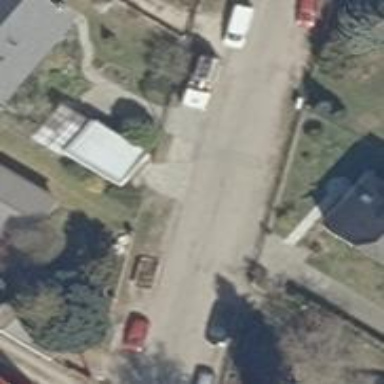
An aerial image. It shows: Residential road with asphalt surface. Both sides have sidewalks.